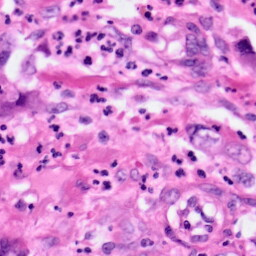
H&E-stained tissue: Pancreatic